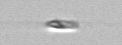
Label: flagellate_morphotype3